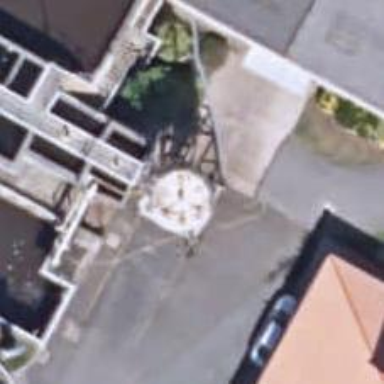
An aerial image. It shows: Silo.